Question: I'm currently following "Learn Python the Hard Way". However, when I use the .read() command on my .txt files it outputs the text in a very weird way, with extra spaces, and a square at the start:

The console is Windows Powershell.
My code looks like this:
'''
from sys import argv #imports argv from sys
script, filename = argv #unpacks script and filename from argv
txt = open(filename) #declares the variable txt as the text in filename
print "Here's your file %r" % filename #prints the string and the filename
print txt.read() #prints a reading of txt
txt.close()
print "Type the filename again:" #prints the string
file_again = raw_input("> ") #declares the variable file_again as the raw input
txt_again = open(file_again) #declares the variable txt_again as the text in file_again
print txt_again.read() #prints a reading of txt_again
txt.close()
'''
And the files looks like this:
'''
This is stuff I typed into a file.
It is really cool stuff.
Lots and lots of fun to have in here.
'''
Please help!
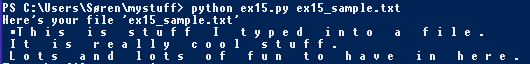
Answer: If you're using Python 2.7.x, you should take that ASCII string and do:
'''
text = txt.read().decode("utf-16")
print text
'''
That should output the file a readable way. As it has been pointed before, the file seems to be encoded in UTF-16, so this shouldn't be taken as "the way to read text files". If you use Notepad++ you can select the file encoding from the "Encoding" menu. Microsoft Notepad lets you select the encoding in the "Save as..." dialog.